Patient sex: M
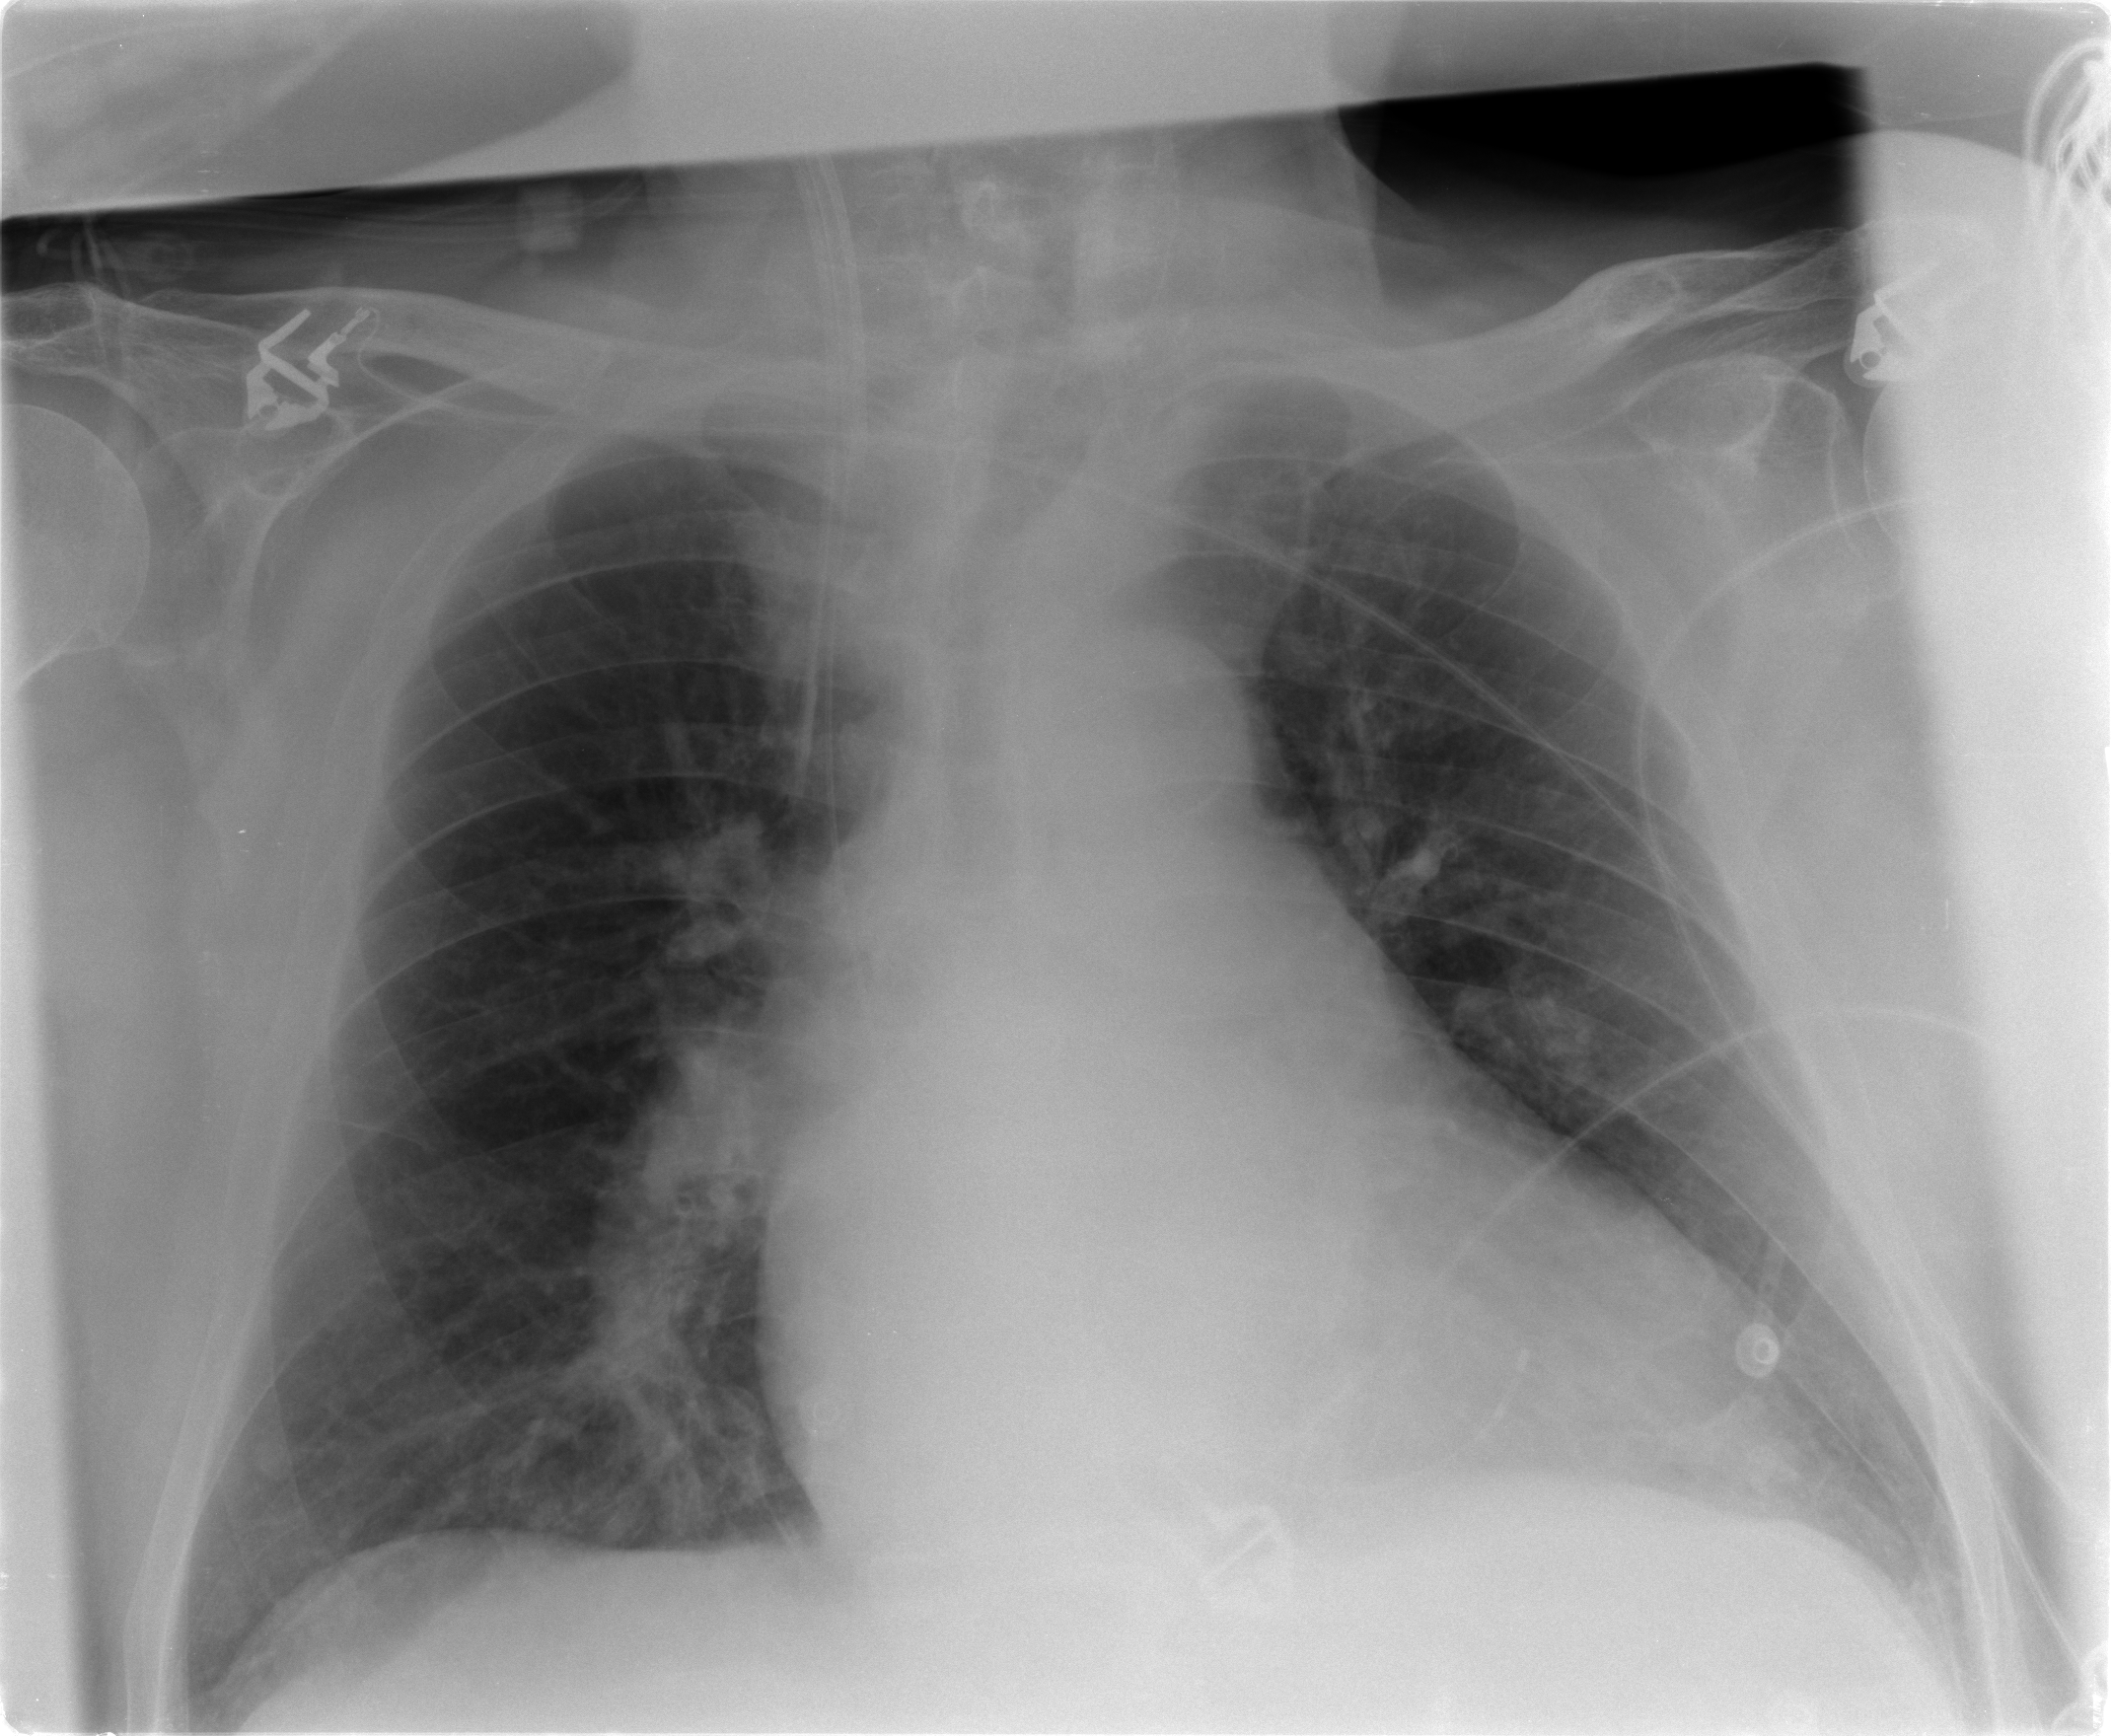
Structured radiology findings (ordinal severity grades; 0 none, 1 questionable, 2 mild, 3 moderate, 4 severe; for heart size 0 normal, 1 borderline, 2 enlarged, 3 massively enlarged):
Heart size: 2
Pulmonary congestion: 2
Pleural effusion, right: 0
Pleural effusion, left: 0
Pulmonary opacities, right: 0
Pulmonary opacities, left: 0
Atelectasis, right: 0
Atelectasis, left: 0